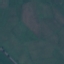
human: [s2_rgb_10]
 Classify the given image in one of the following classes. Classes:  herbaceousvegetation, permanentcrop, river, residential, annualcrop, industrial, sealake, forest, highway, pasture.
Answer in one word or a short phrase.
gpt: Pasture